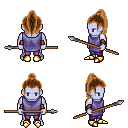
a pixel art fantasy rpg character, male body template, dark elf, purple skin, chain tabard jacket, magenta pants, brown long topknot hairstyle, cloth bracers, gold boots, spear, four views (front, back, left, right), 2x2 character sprite sheet, small pixel art, hard edges, no anti-aliasing